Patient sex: F
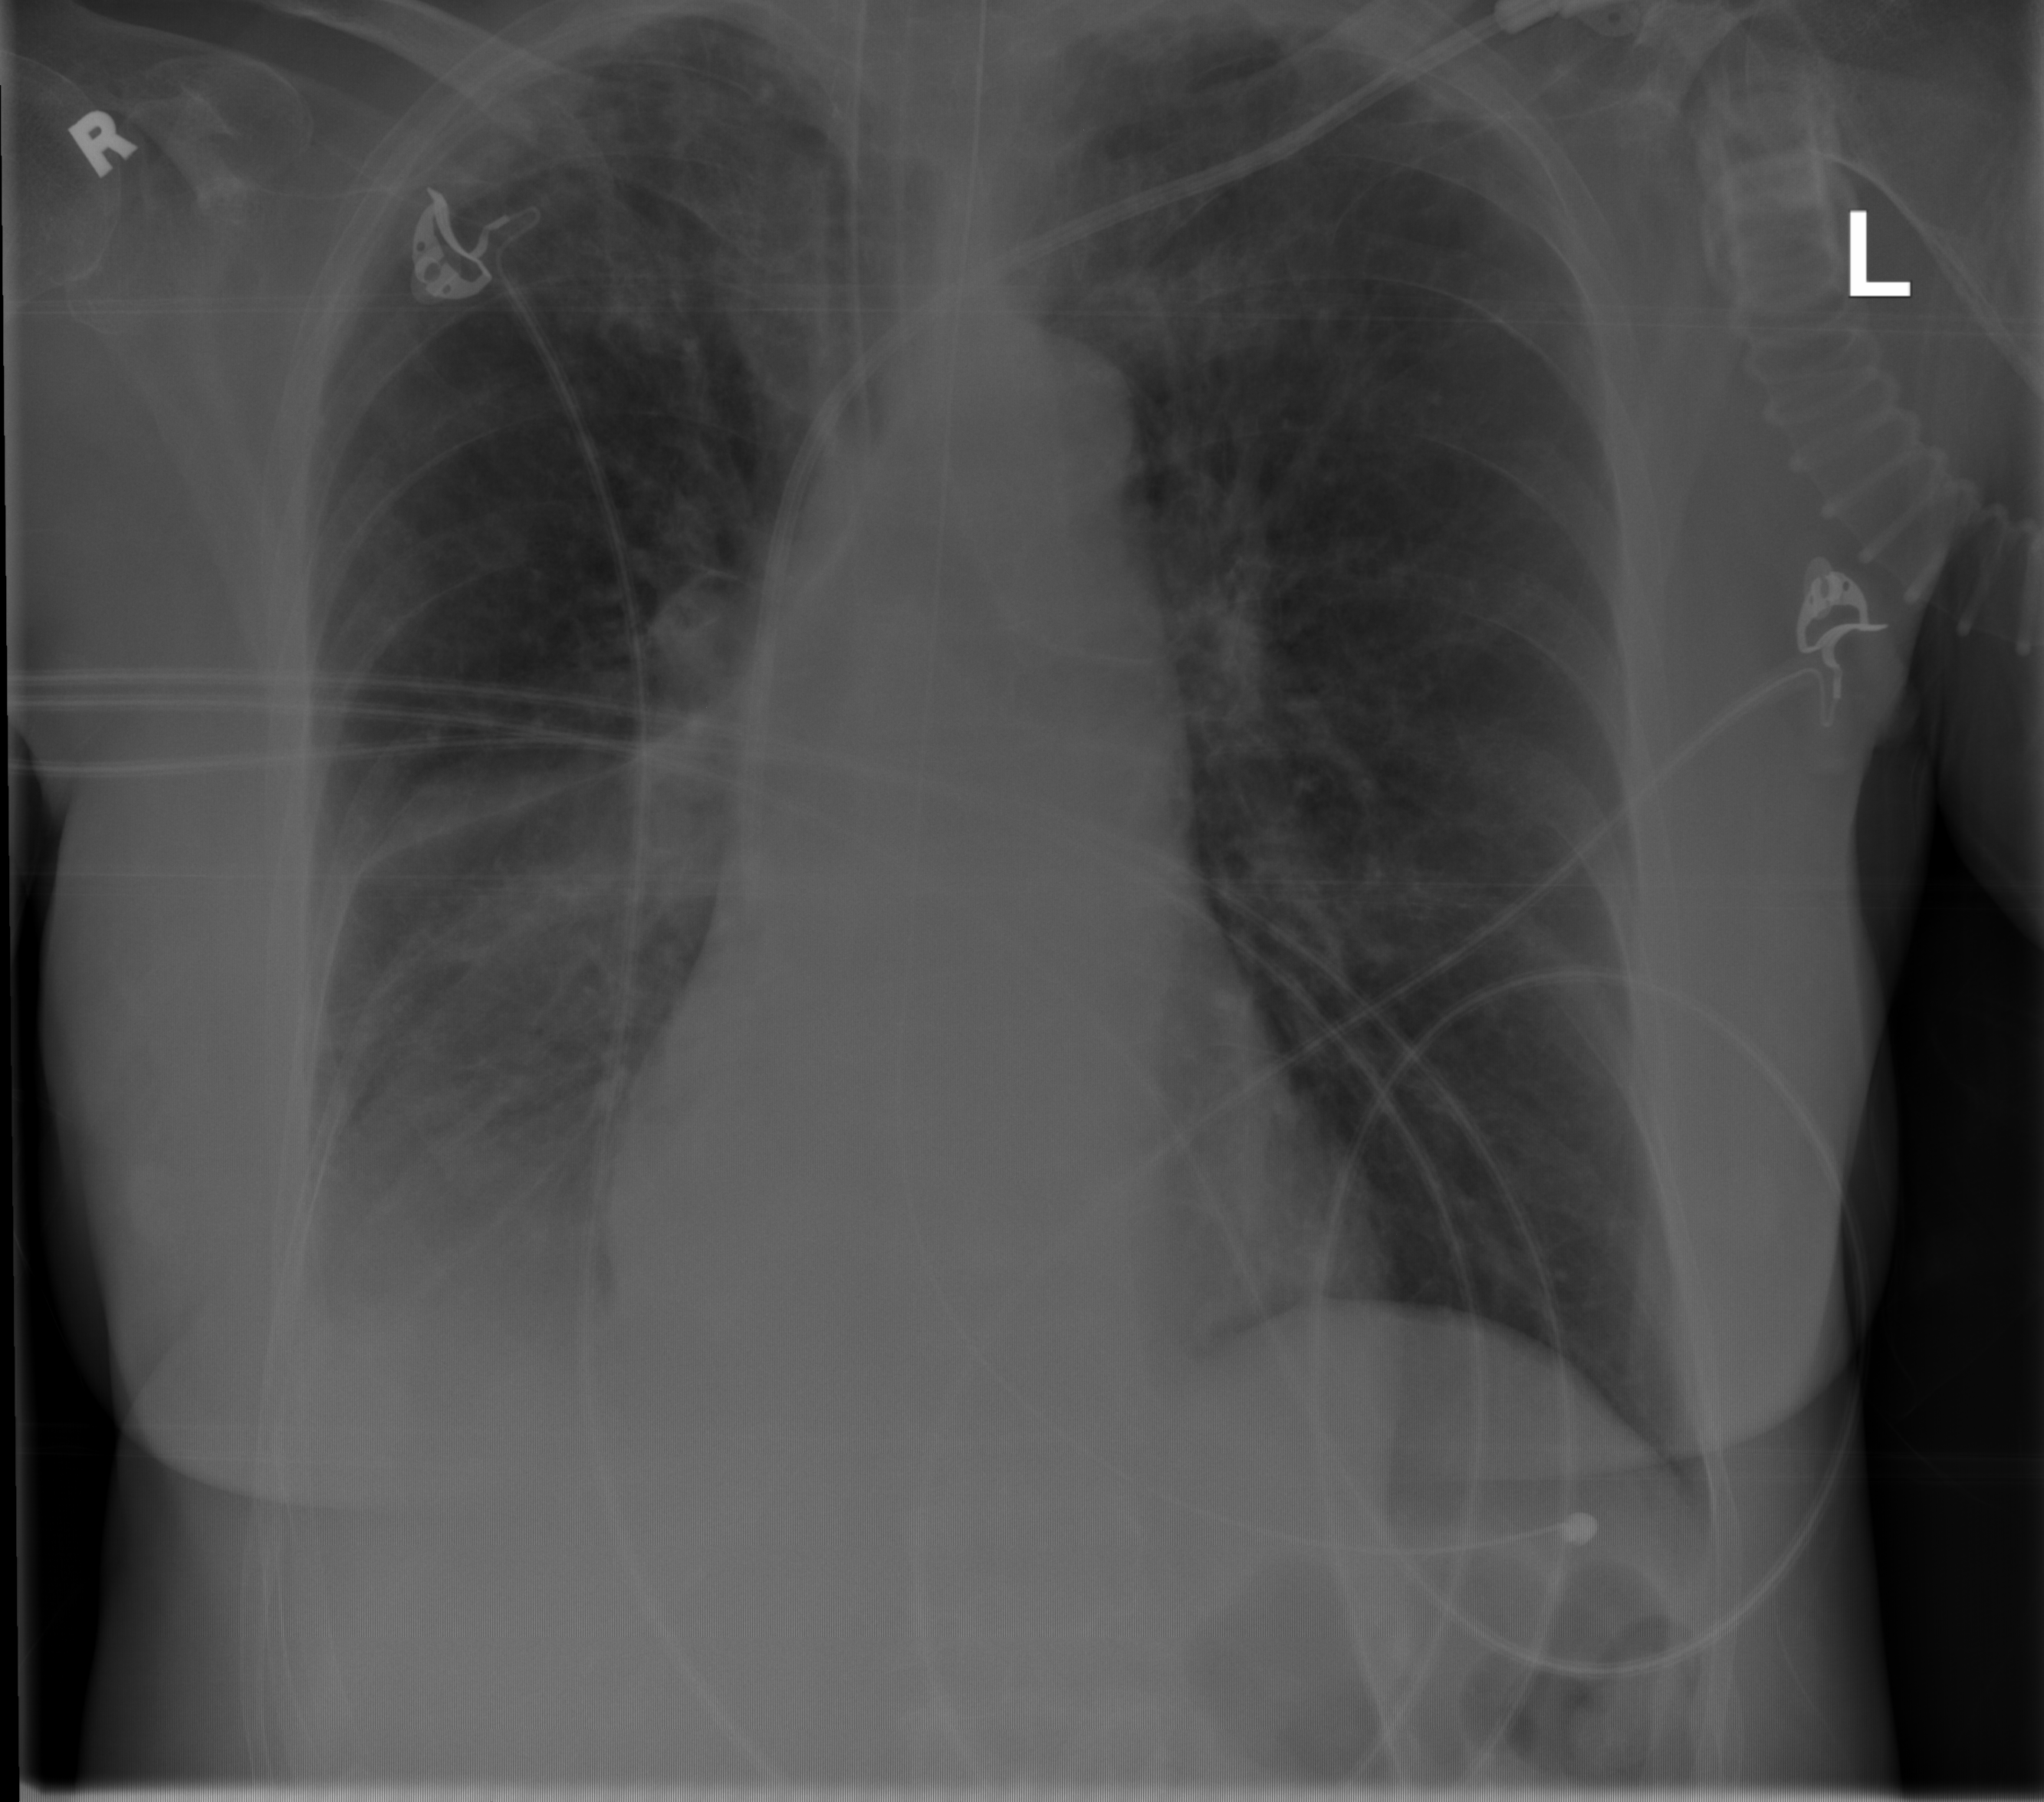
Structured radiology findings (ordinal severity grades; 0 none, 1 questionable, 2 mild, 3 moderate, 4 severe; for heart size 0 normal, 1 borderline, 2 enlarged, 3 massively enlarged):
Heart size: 0
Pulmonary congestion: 0
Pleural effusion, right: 2
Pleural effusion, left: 0
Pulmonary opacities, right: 2
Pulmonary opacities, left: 0
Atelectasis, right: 2
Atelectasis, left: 0